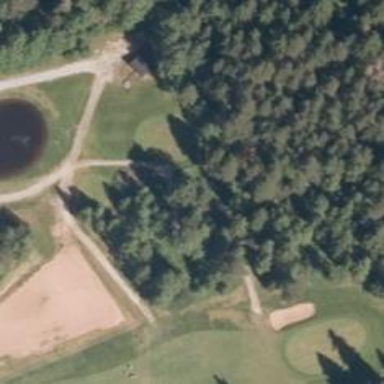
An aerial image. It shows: Golf tee.